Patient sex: F
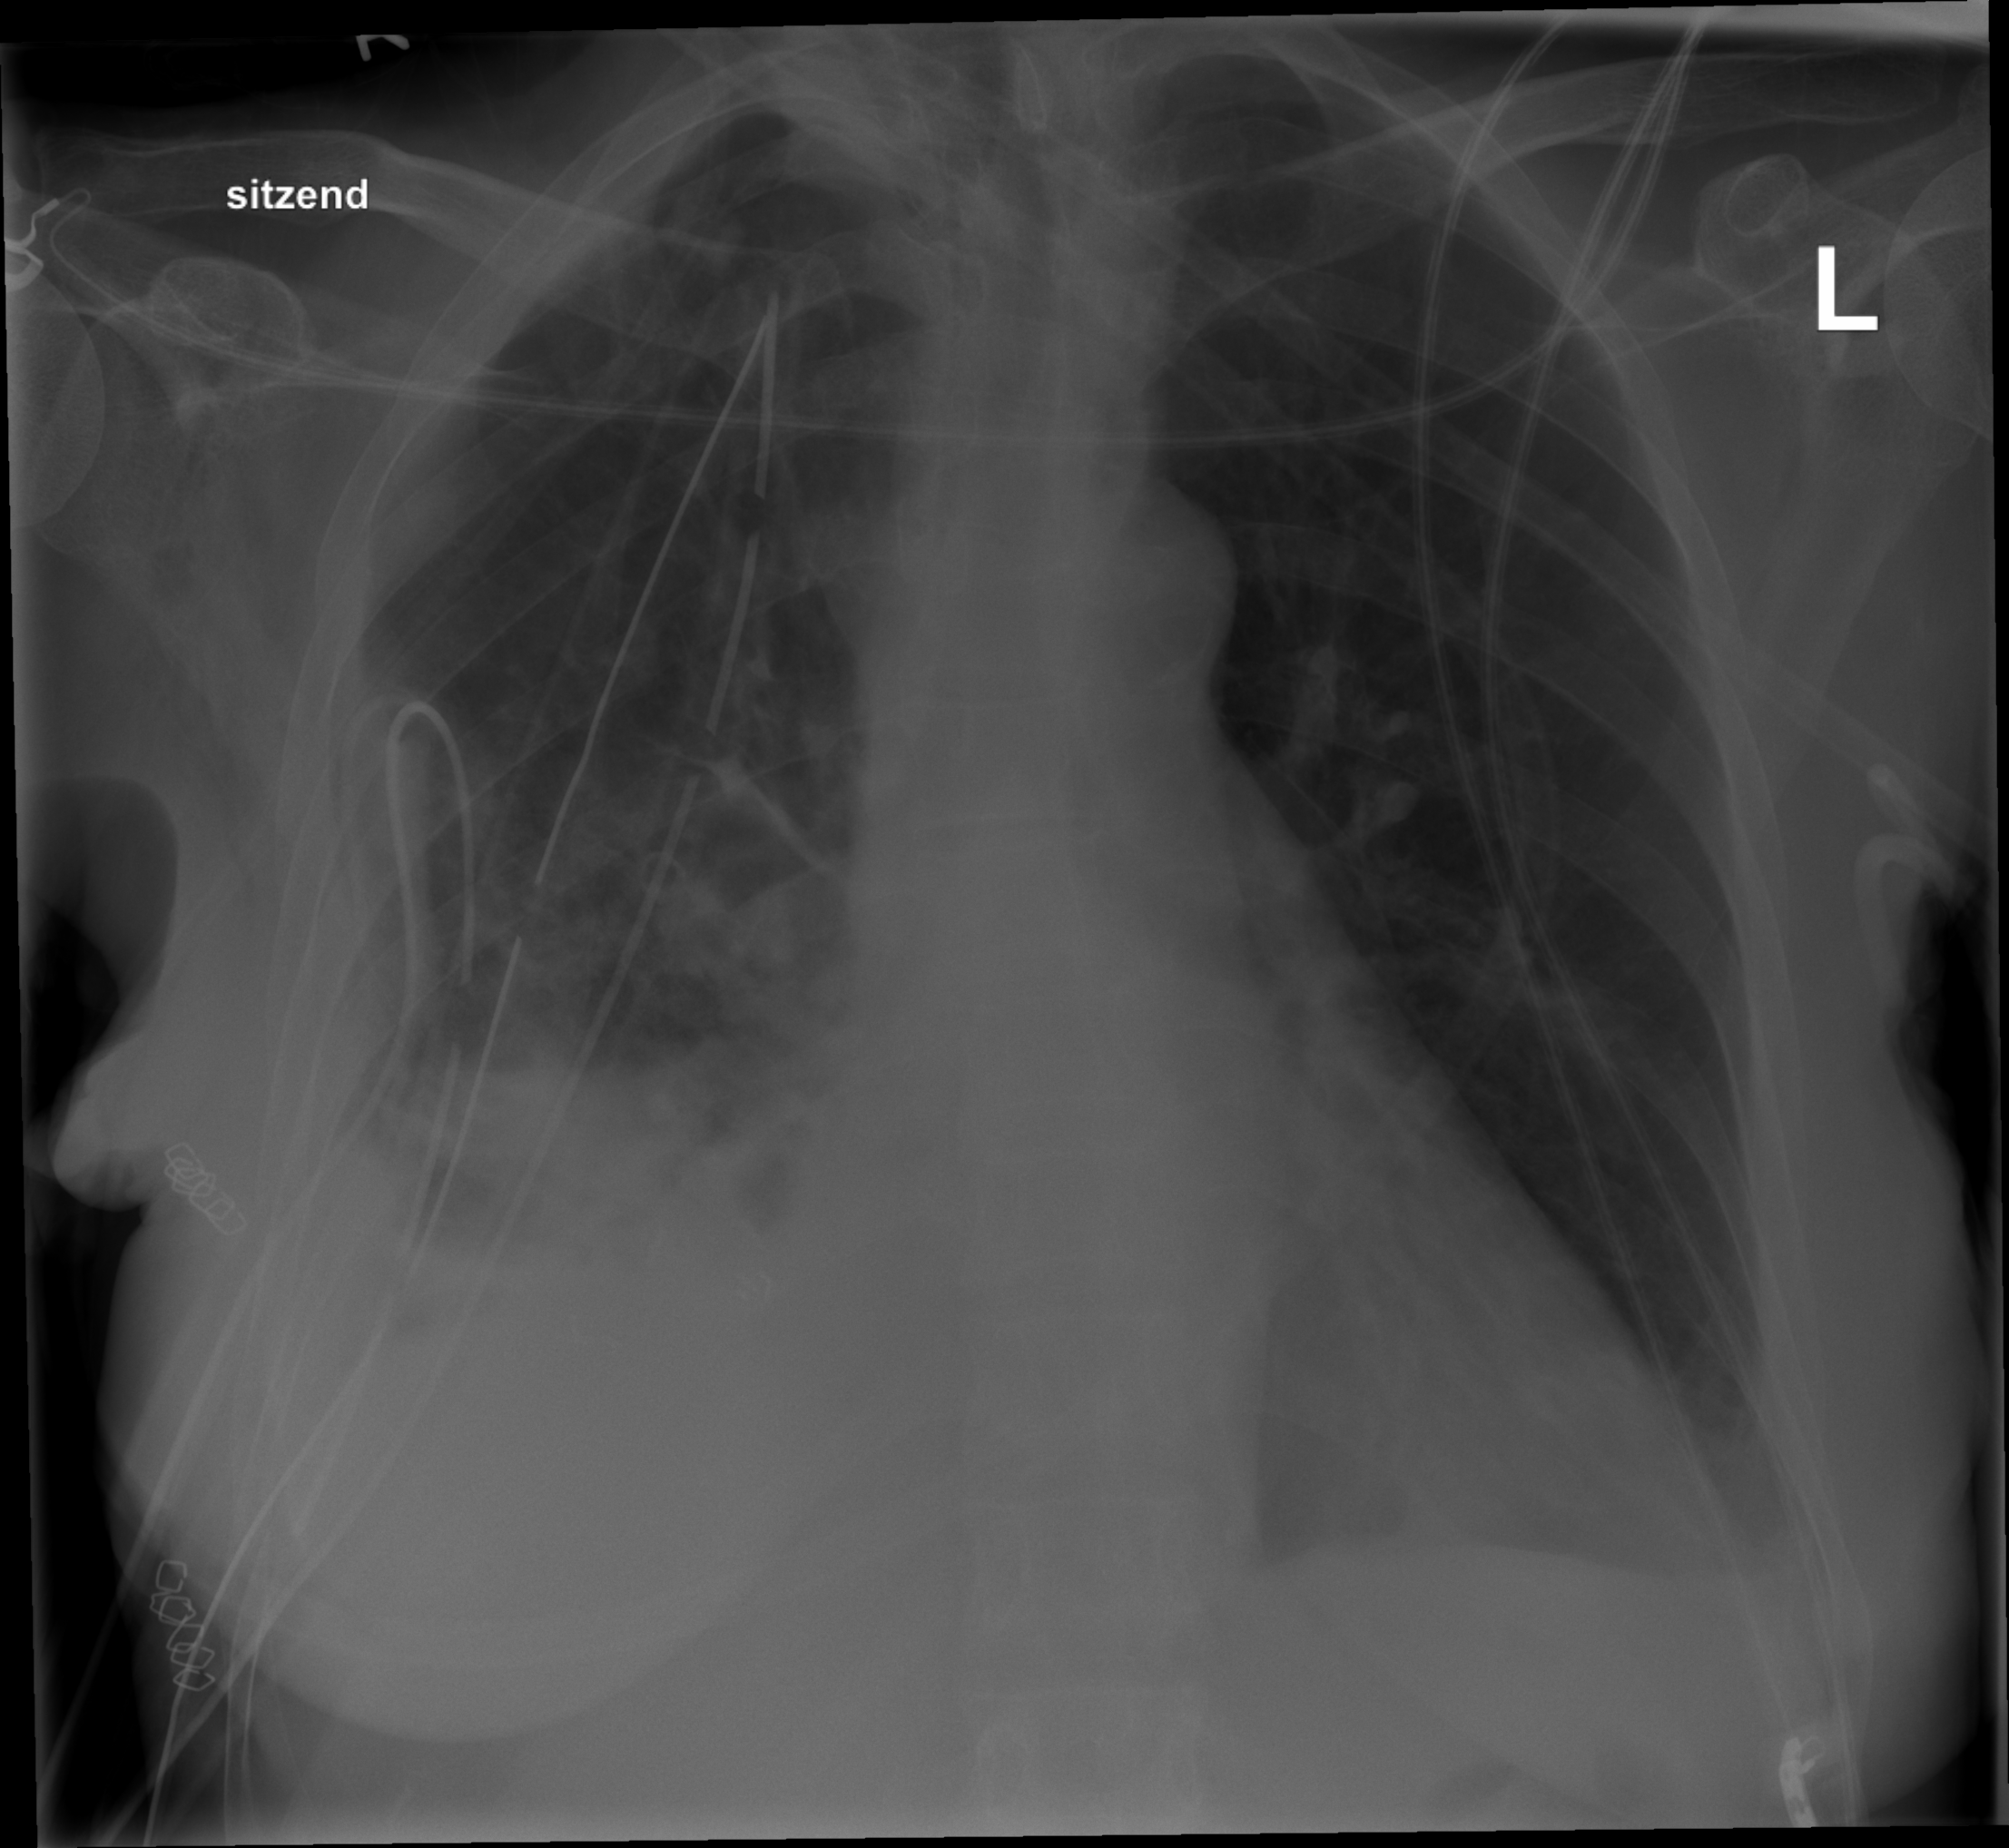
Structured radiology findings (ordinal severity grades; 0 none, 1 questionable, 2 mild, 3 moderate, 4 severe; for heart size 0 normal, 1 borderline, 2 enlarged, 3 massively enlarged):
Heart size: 2
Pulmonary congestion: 0
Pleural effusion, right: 3
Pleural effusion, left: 2
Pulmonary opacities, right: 2
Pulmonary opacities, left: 0
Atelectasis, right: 3
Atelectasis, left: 2